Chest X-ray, PA view. Patient: 51 years old, sex M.
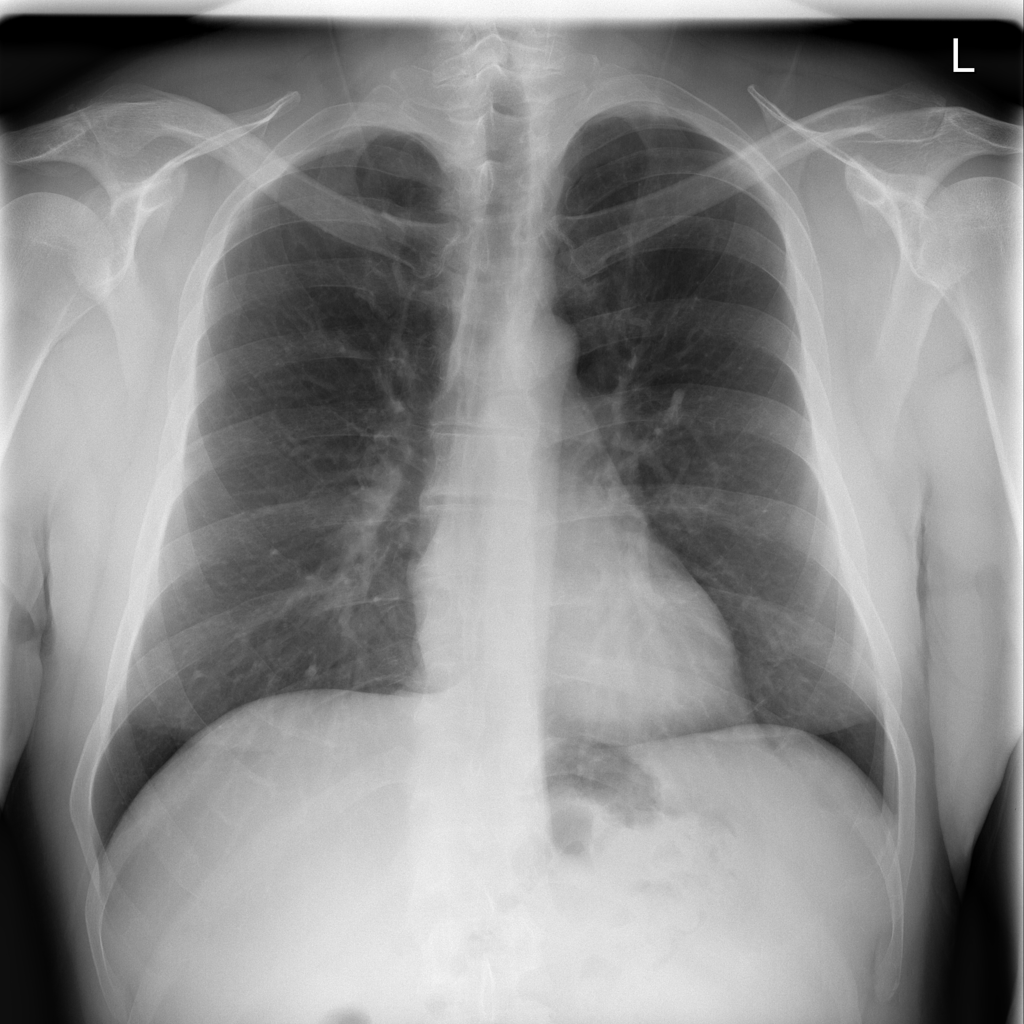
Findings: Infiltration